Question: So I have a header and I'm not really sure how I should code the three element boxes that should be slightly below it, but still on the end of it, like the picture below:

One way, is perhaps , or should I perhaps slice the images, so the top of the boxes is a picture with the header background...
'''
.box {
position: absolute;
margin-top: -30px;
}
'''
Or how should I do it?
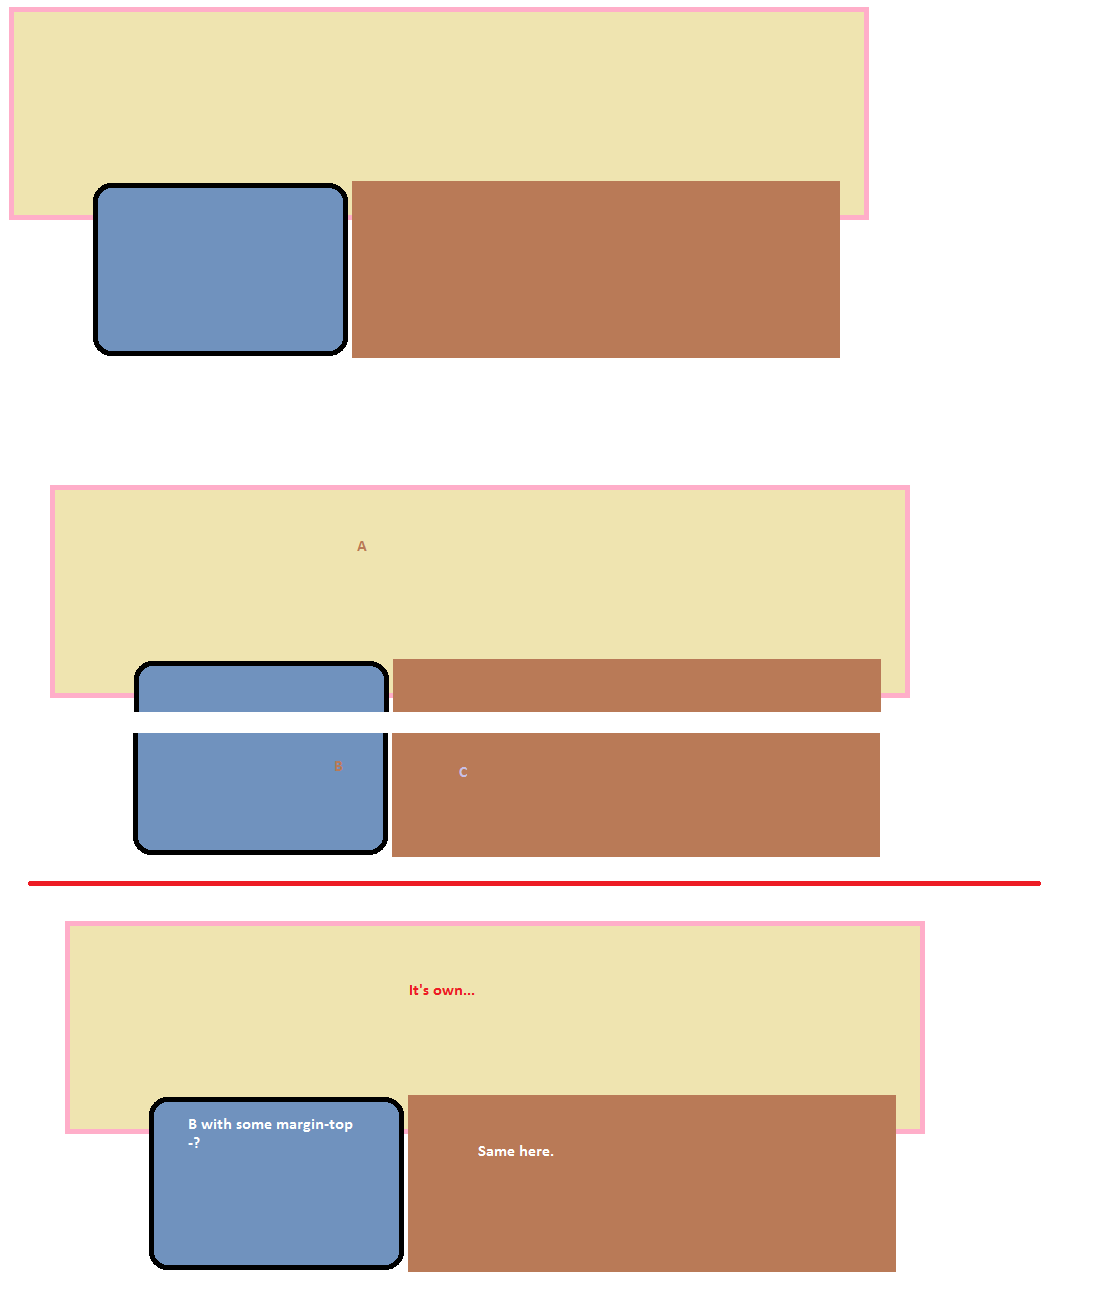
Answer: Next time you should post some code of what you've tried. Against my better judgement, I made exactly what you drew.
<URL>
'''
<div id="a">
<span id="a-text">A</span>
<div id="b">
<span id="b-text">B</span>
</div>
<div id="c">
<span id="c-text">C</span>
</div>
</div>
'''
'''
#a {
width: 100%;
height: 150px;
background-color: #EFE4B0;
border: 3px solid #FFABCA;
color: #B97A57;
}
#a-text {
float: left;
}
#b {
width: 200px;
height: 150px;
background-color: #7092BE;
border: 4px solid black;
border-radius: 5px;
color: #B97A57;
float: left;
margin-top: 50px;
margin-left: 50px;
}
#c {
width: 200px;
height: 150px;
background-color: #B97A57;
border: 4px solid #B97A57;
color: white;
float: left;
margin-top: 50px;
}
'''